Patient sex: M
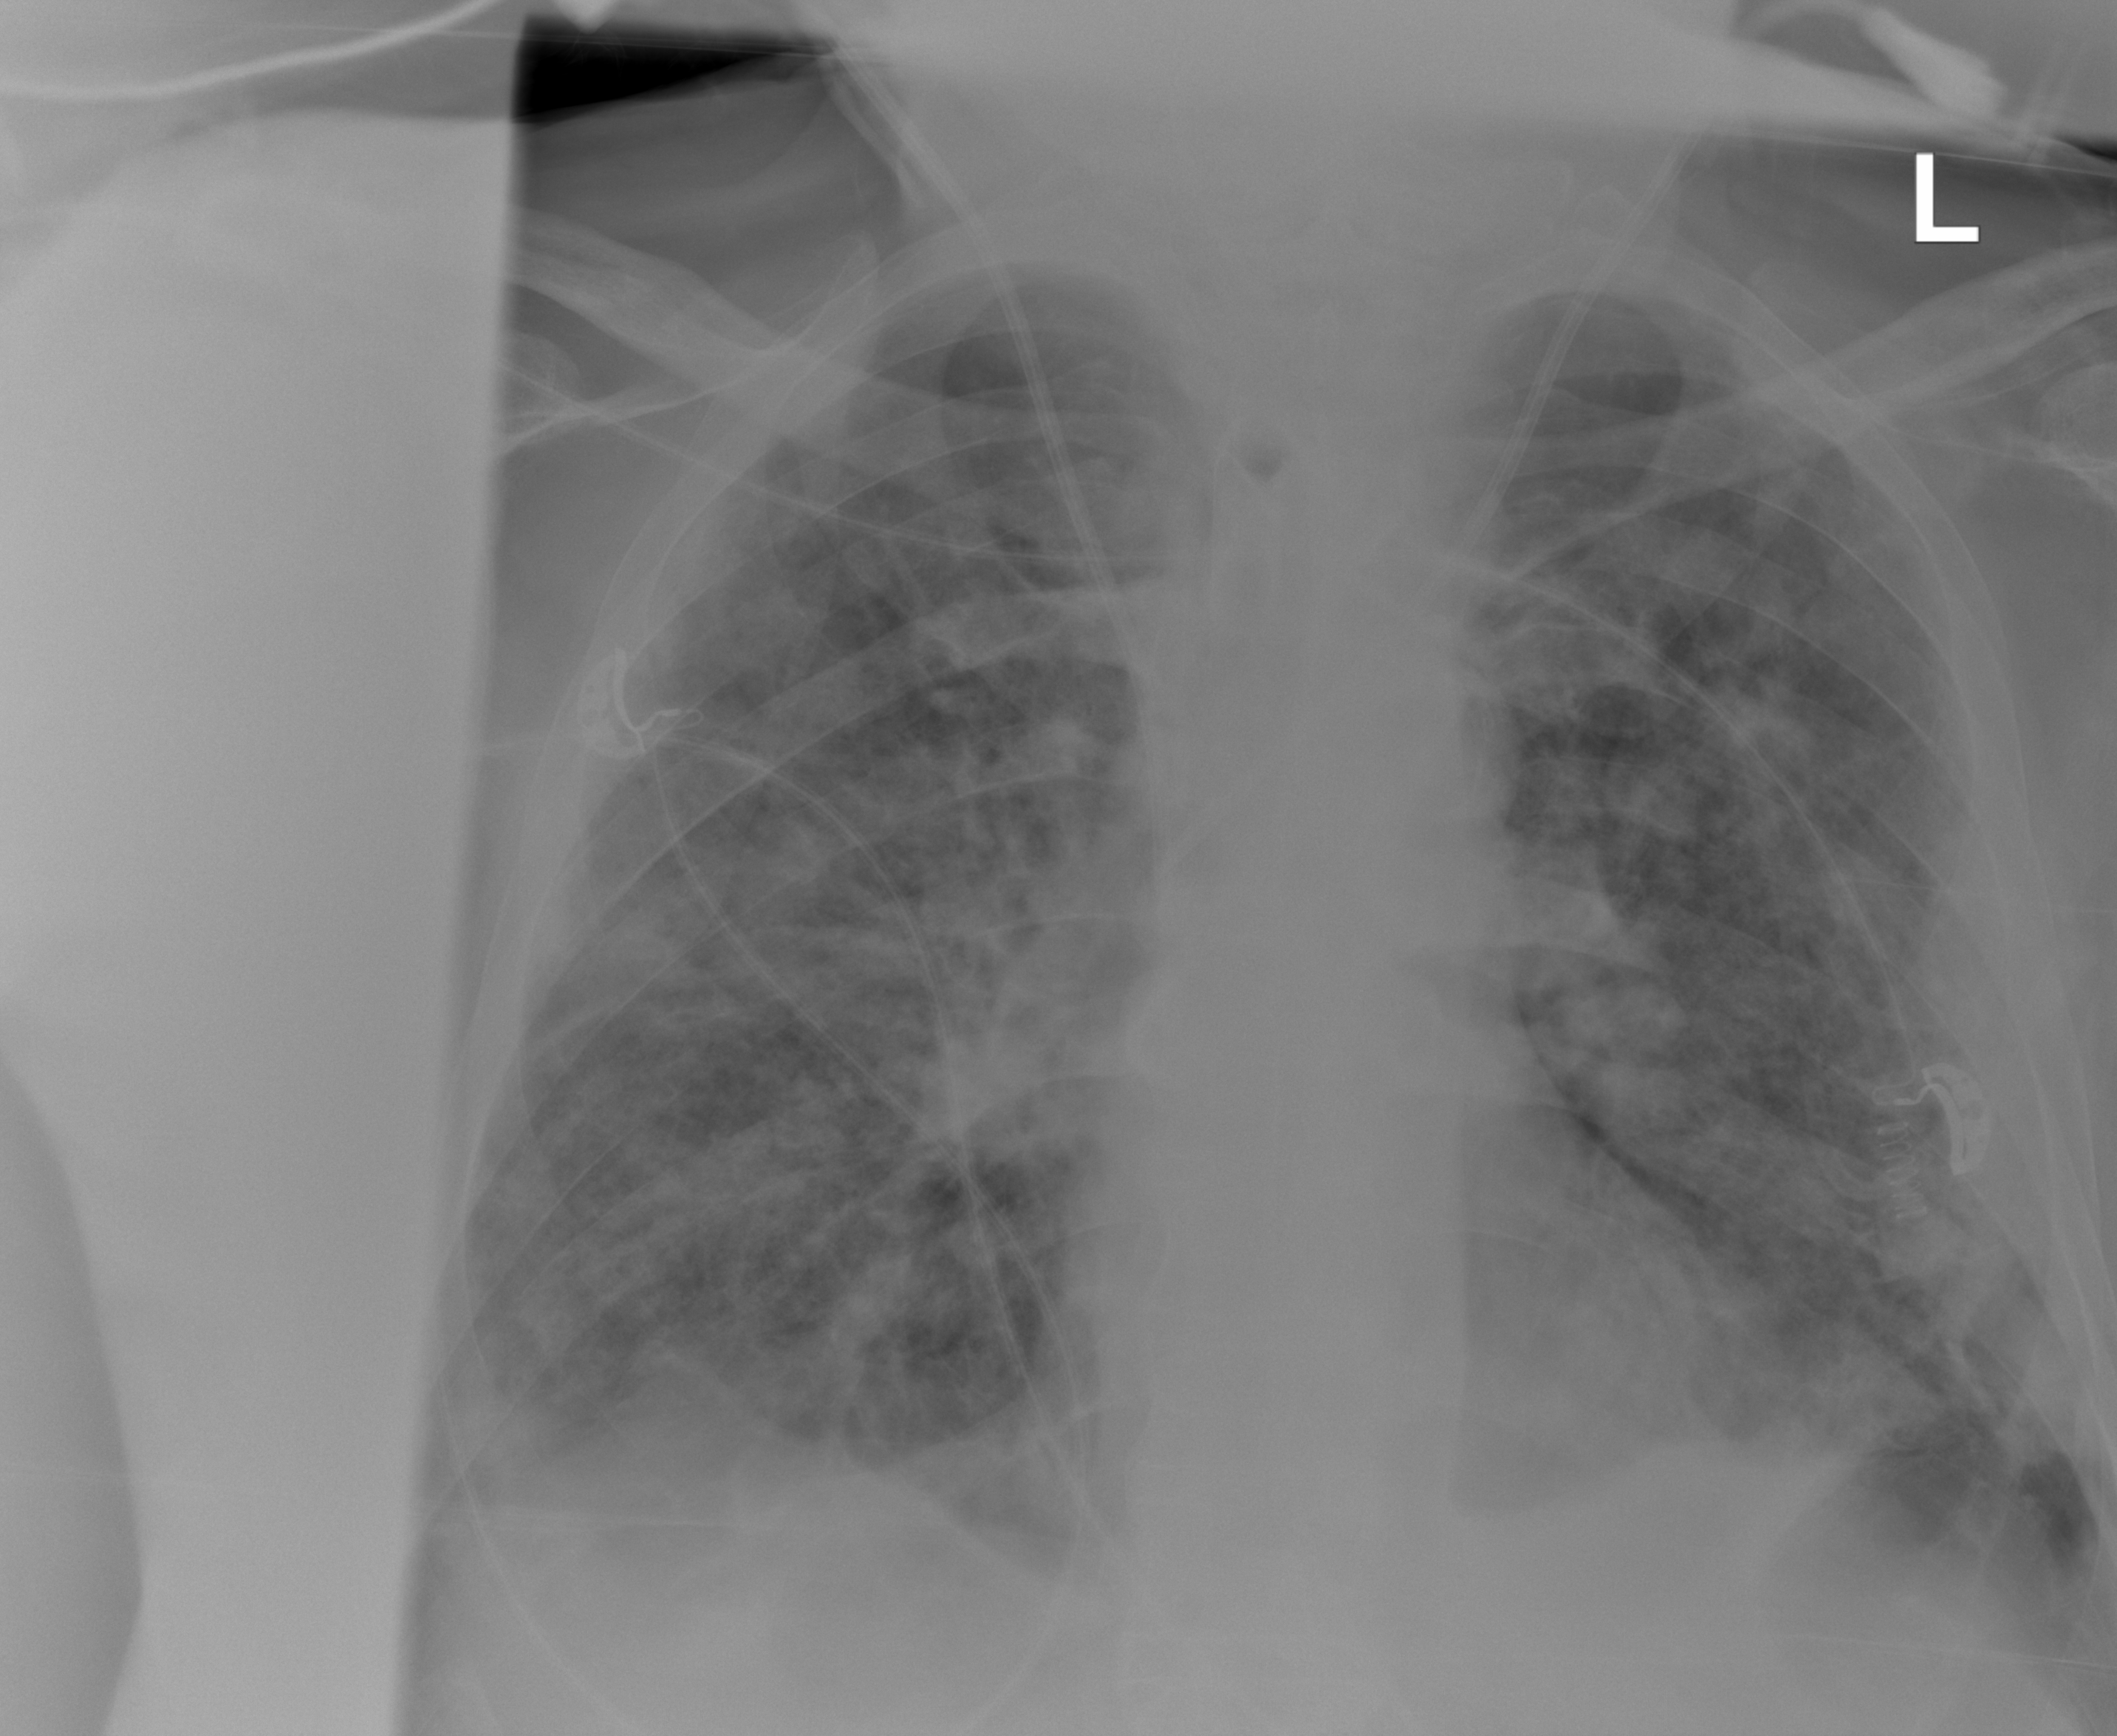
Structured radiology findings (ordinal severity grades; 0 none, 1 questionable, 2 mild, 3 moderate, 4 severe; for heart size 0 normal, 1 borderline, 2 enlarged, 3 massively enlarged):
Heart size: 2
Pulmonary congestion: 0
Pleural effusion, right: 2
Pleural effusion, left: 2
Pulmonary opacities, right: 3
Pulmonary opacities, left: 3
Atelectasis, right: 3
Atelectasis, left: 3